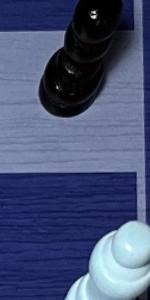
Label: Empty